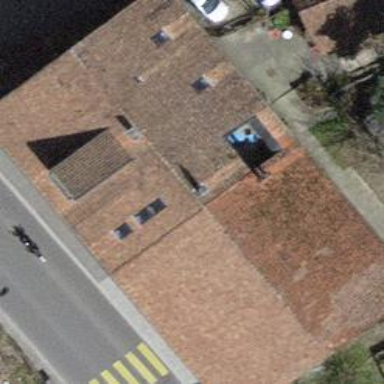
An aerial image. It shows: Building with tile roof.